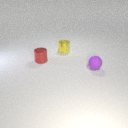
small red metal cylinder in front of small yellow metal cylinder